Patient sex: M
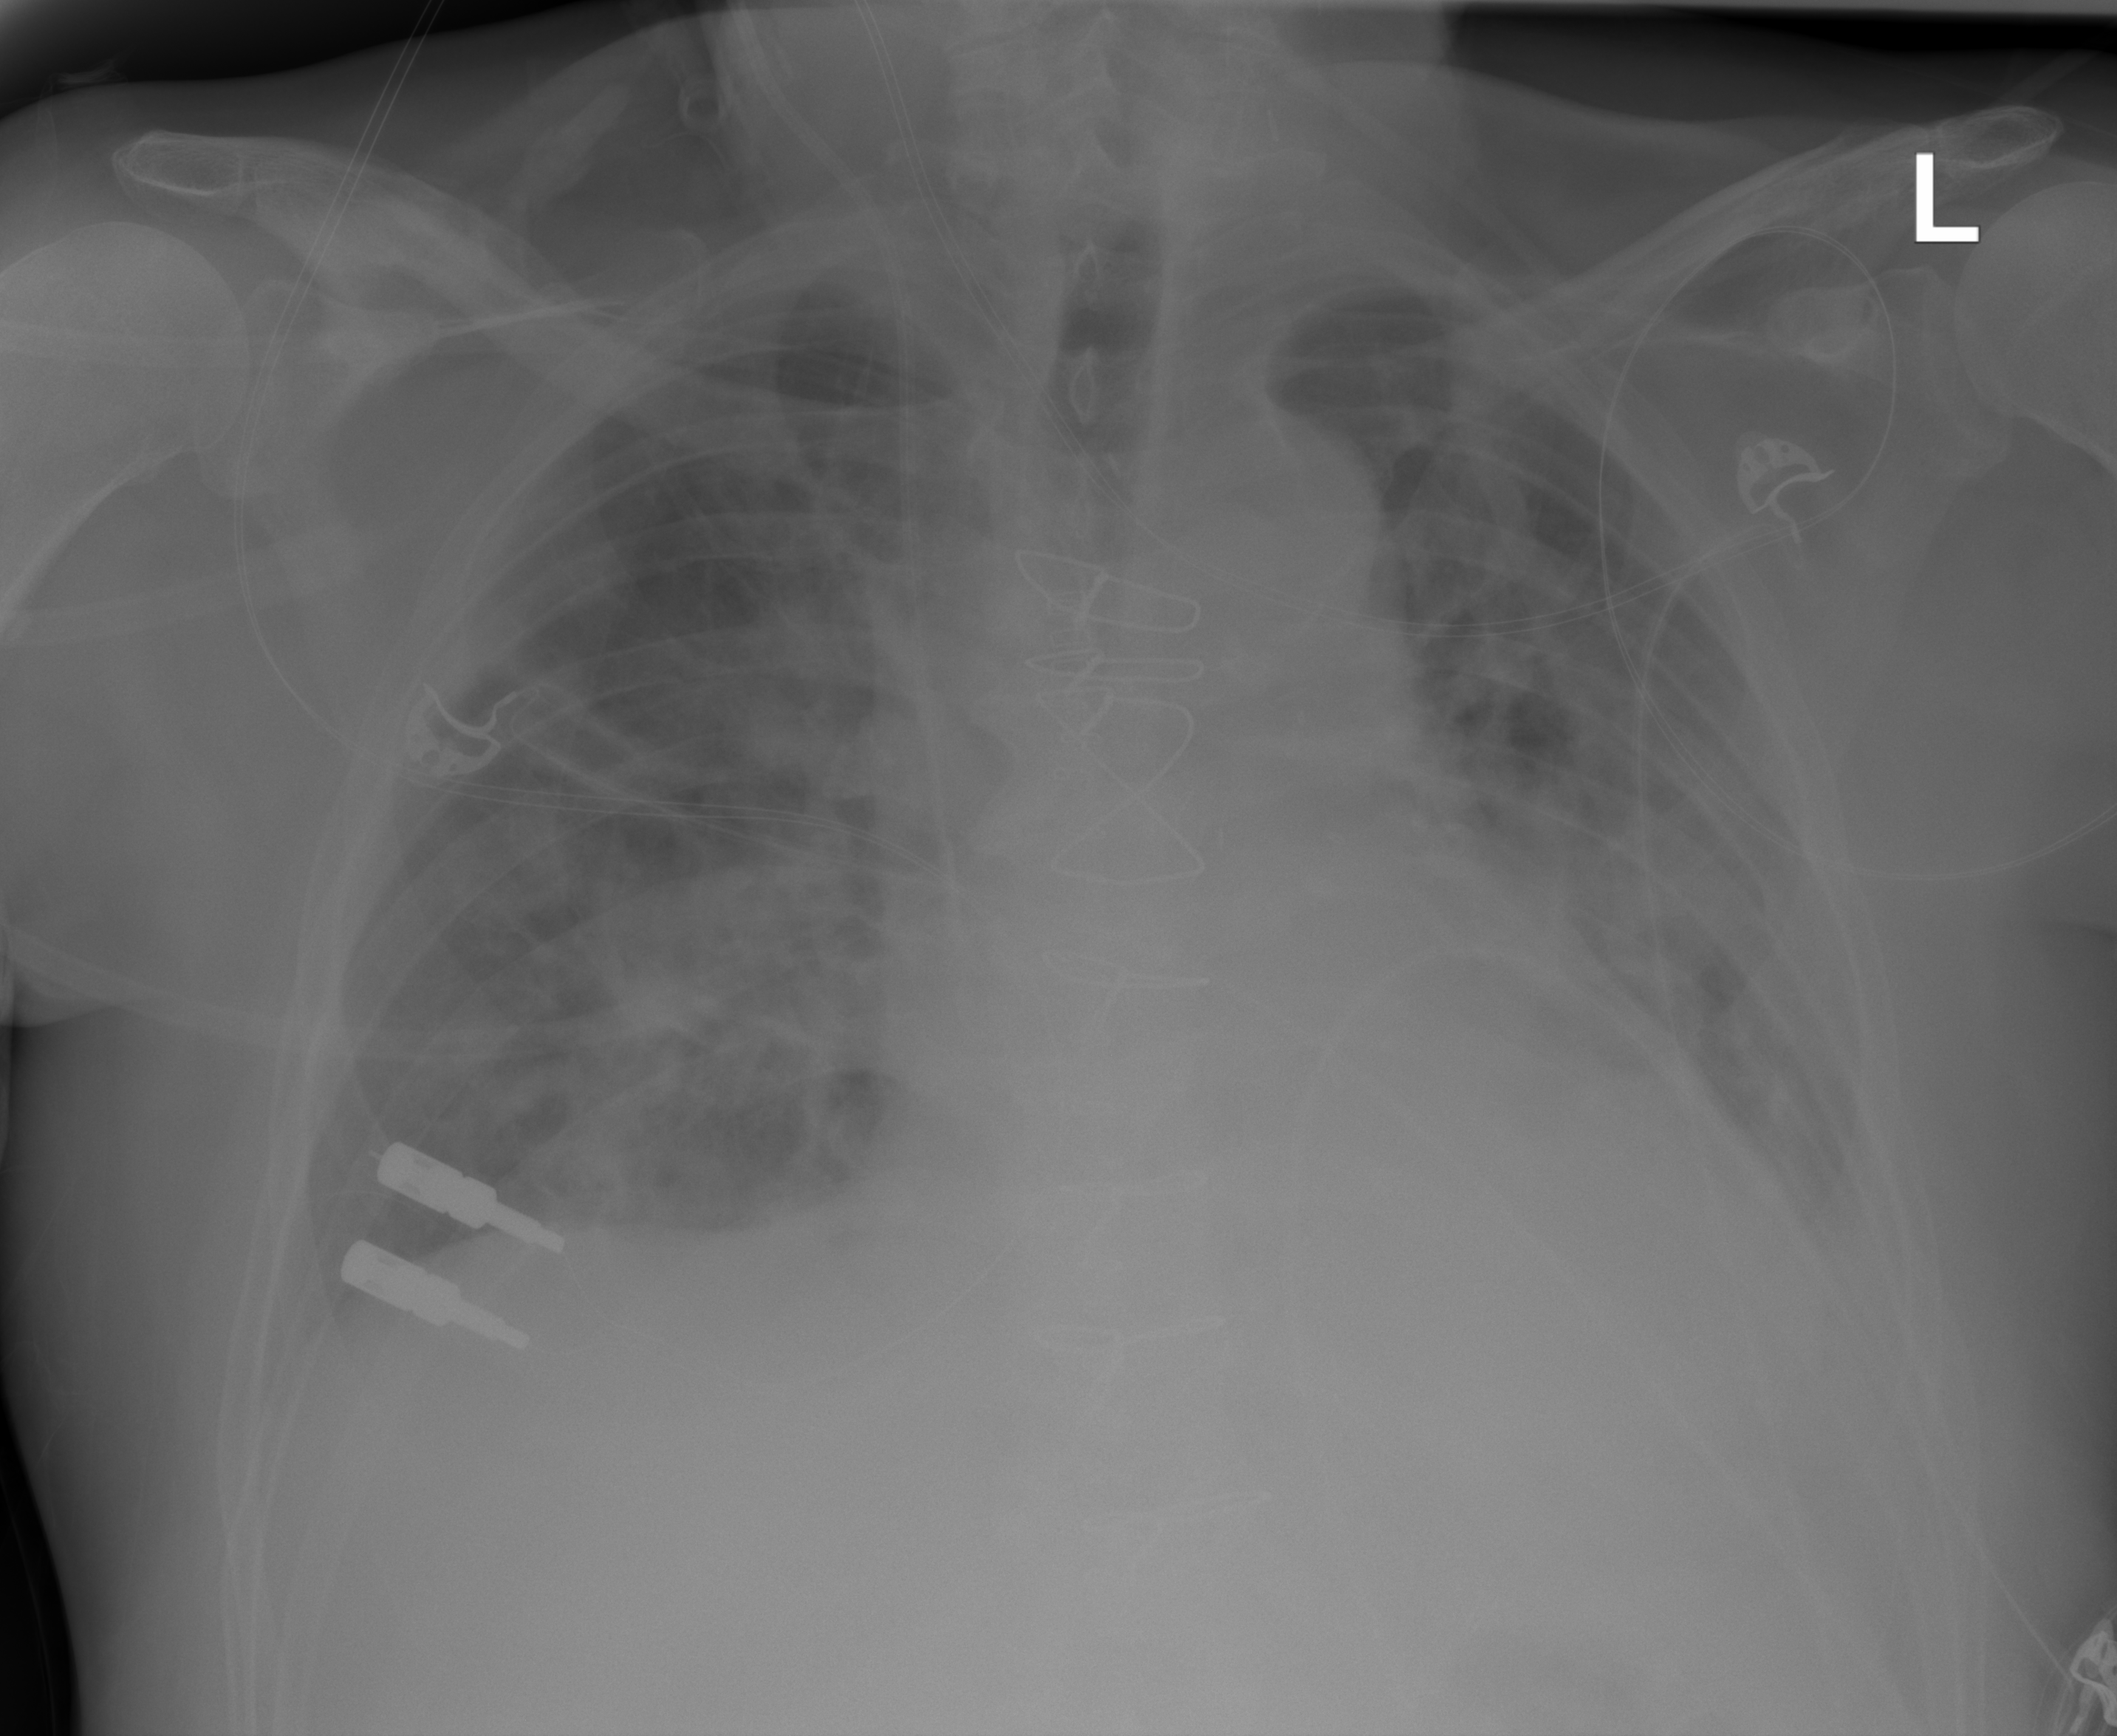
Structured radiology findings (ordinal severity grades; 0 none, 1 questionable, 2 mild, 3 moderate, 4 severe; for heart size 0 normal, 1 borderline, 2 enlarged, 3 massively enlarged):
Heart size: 1
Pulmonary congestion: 1
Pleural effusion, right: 0
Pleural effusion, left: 0
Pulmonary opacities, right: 2
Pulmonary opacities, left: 2
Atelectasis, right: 2
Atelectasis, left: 2